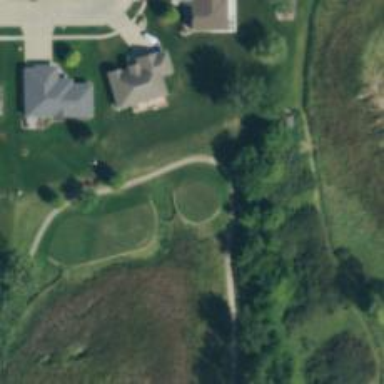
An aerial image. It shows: Golf tee.